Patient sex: M
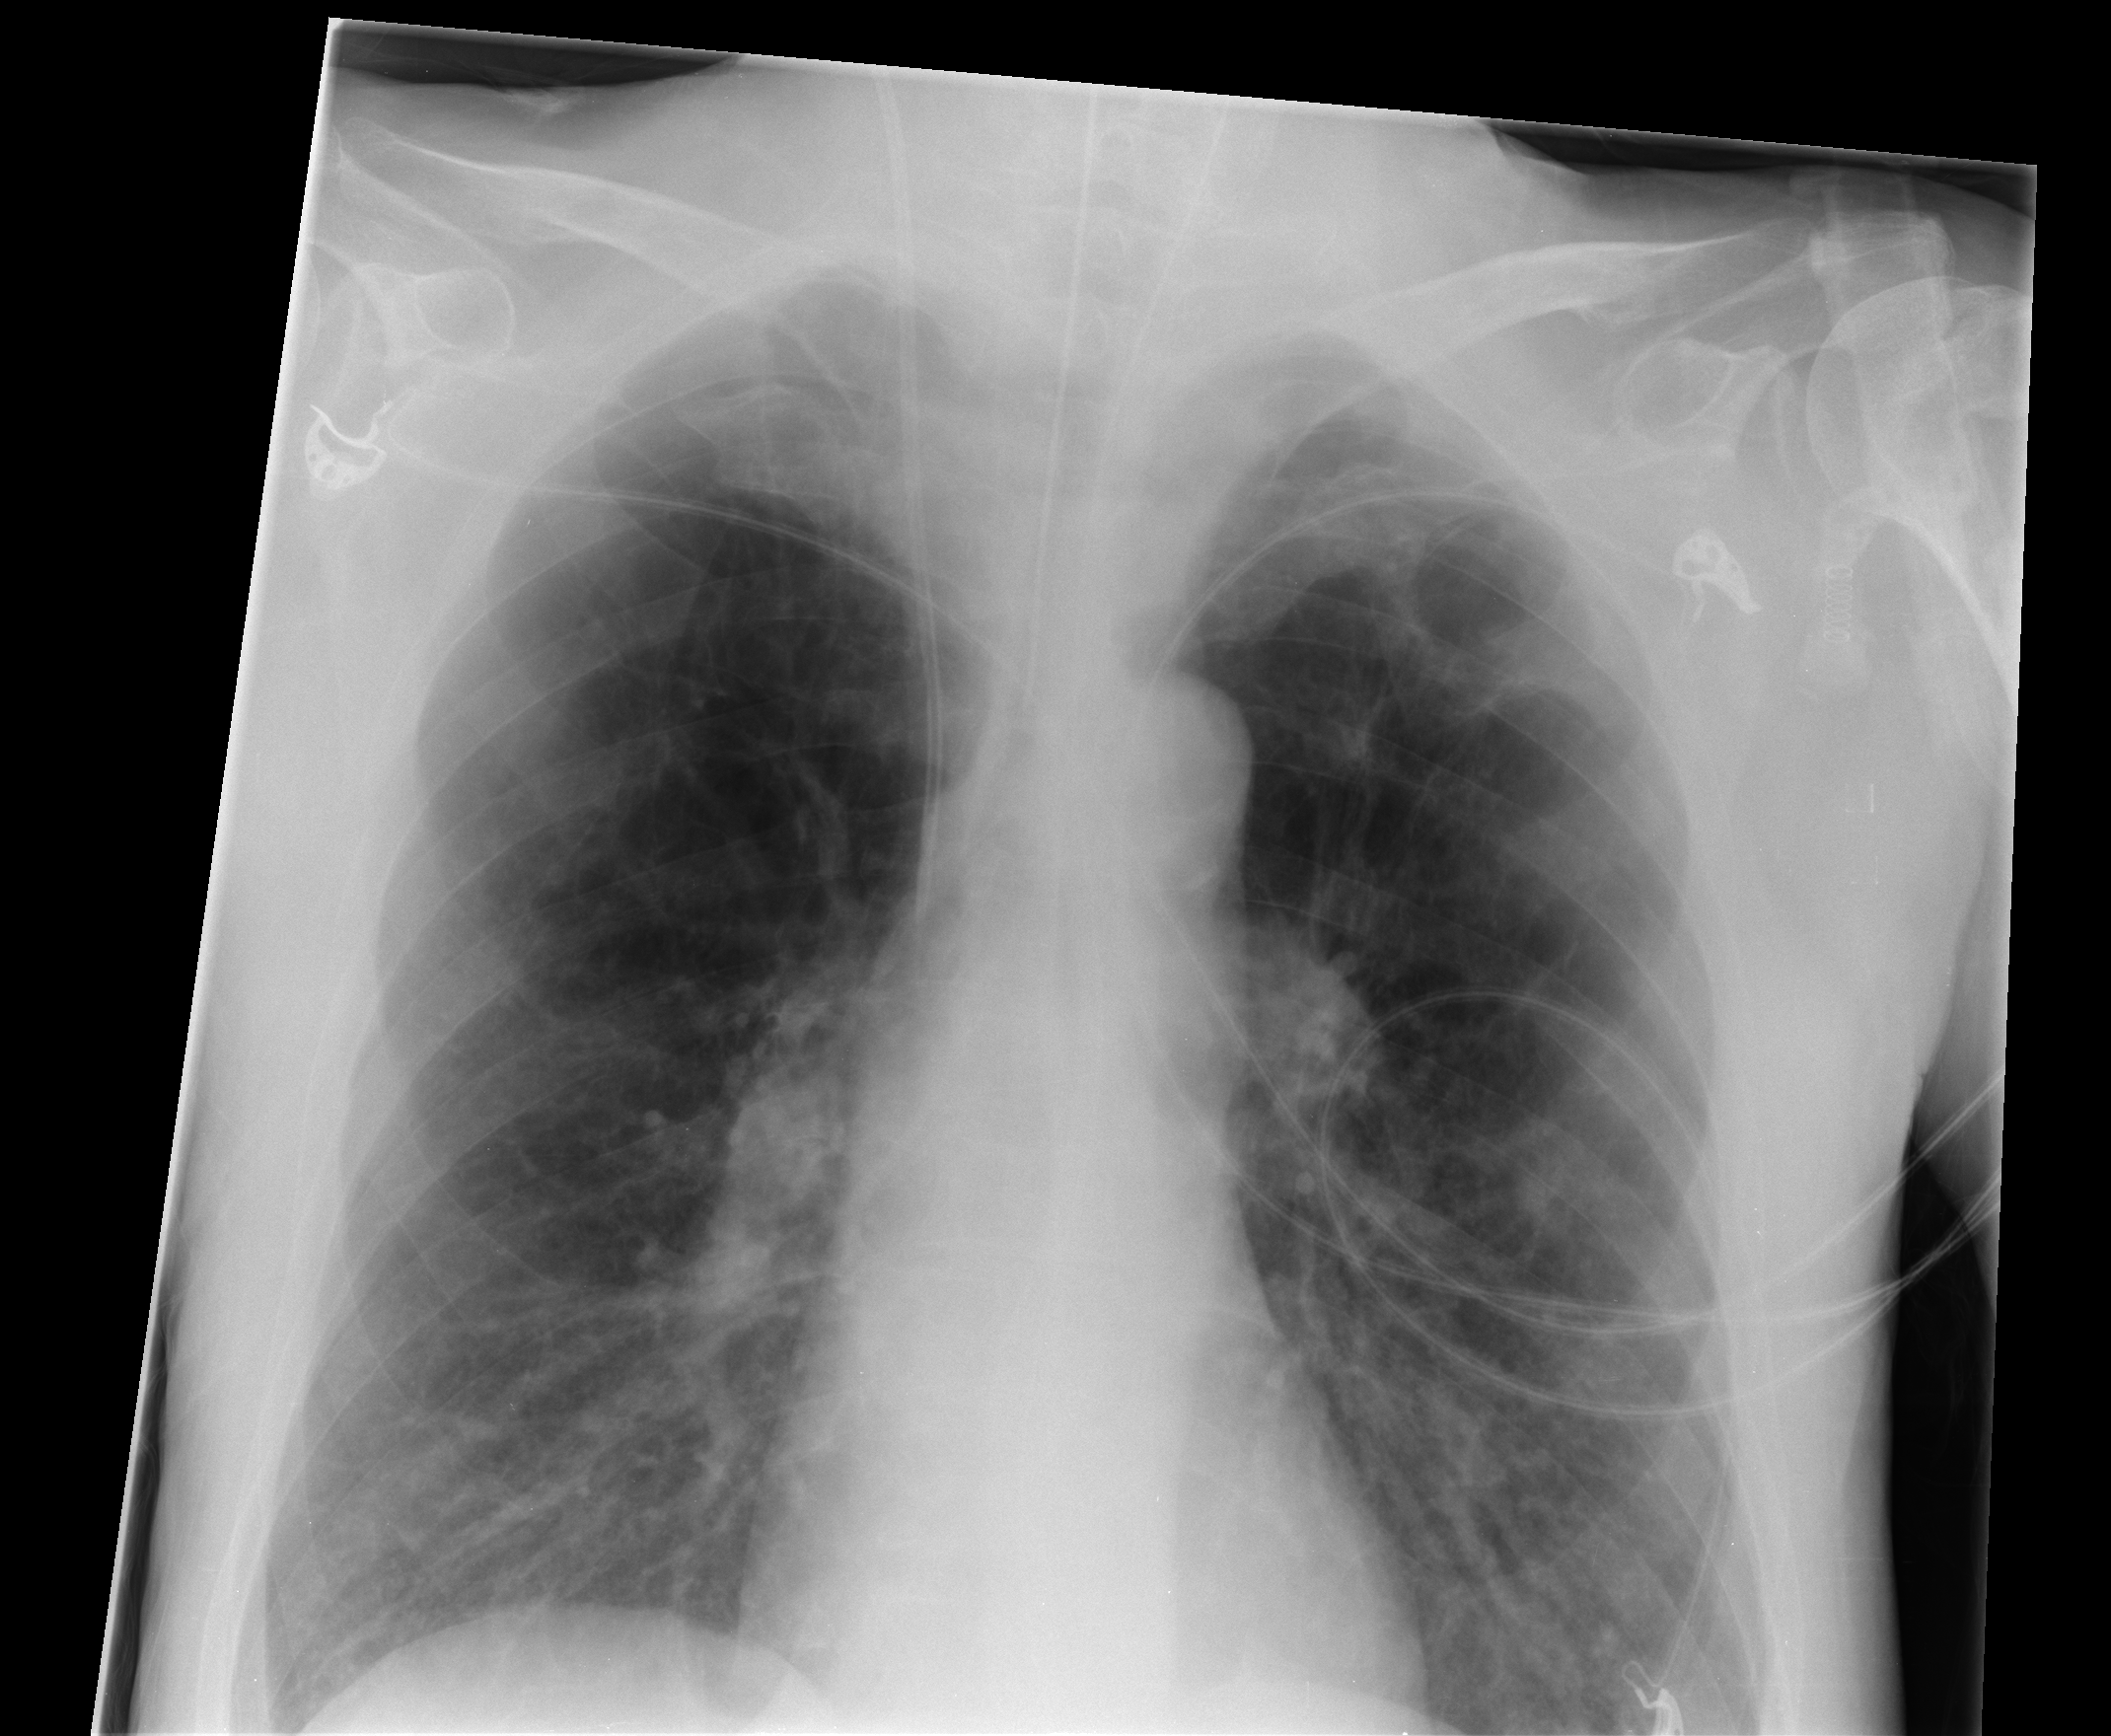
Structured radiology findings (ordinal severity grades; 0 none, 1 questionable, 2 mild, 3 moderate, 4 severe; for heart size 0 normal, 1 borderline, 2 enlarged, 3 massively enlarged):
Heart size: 0
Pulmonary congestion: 0
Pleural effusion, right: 0
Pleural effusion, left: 0
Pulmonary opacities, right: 1
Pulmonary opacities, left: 1
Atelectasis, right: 0
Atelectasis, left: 0